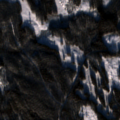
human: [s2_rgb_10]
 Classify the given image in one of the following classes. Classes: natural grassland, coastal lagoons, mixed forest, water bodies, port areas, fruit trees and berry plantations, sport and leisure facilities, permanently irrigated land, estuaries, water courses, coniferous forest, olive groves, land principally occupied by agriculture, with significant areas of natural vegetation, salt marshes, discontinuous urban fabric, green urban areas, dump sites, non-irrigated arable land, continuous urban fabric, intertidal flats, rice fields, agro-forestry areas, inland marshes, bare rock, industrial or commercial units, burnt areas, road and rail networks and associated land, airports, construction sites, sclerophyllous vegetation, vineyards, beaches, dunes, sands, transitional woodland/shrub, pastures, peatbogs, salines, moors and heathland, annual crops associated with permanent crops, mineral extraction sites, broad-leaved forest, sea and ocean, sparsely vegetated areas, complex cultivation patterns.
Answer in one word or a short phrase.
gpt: coniferous forest, transitional woodland/shrub